Question: i am working wit h PostgreSQL 9 for an application, i have a database with a table 'species'
where i store fish species details along with the image of the species.
the table is
'''
CREATE TABLE fishes
(
fishes character varying(7) NOT NULL,
speciesimages oid,
CONSTRAINT species_pkey PRIMARY KEY (species)
)
WITH (
OIDS=TRUE
);
'''
i use
'''
INSERT INTO species(fishes,fishesimages VALUES('01',lo_import('C://01.jpg'));
'''
To store the images in the database.
to retrieve the images i use
'''
SELECT lo_export(fishes.fishesimages,'c://outimage.jpg')
FROM fishes
WHERE fishes= '01';
'''
This works fine when the host is but when it is the server i cannot use the path 'c://' as this may not exist on the server system and i dont have permissions anyways.
so i set out to use
like this
'''
"C:\Program Files\PostgreSQL\9.0in\psql.exe" -h 192.168.1.101 -p 5432 -d myDB -U DB_admin -c "\COPY (SELECT lo_export(fishes.fishesimages,'01.jpg') FROM fishes WHERE species = '01') TO 'C://leeImage.jpeg' WITH BINARY";
'''
but this create a image file but when i open it its

can anyone tell me how to use 'lo_export' function from the server machine and create the image on client machine?
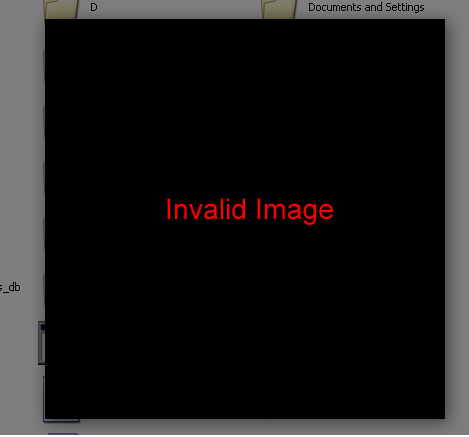
Answer: Basically:
1. lo_export will instruct the server to write a file locally (always)
2. \copy will be transformed by psql to a COPY ... TO STDOUT command and the output written to the specified file. (So what is written to that file is the result of the select statment you were doing before)
So, you can use 'lo_export' in this way, it will always write a file onto the server's filesystem.
Of course, you can solve this simply by having the server write to a shared drive, and then read the file from that drive. Ugly, but effective IMHO.
For some recent versions of psql (not sure when this was introduced) there is a '\lo_export' psql command which takes an OID and filename, e.g.:
'''
\lo_export 28914648 testfile
'''
However you need to get the OID of the file into the script somehow...
You can write a PL/PGsql function like this to dump the file as a bytea:
'''
CREATE OR REPLACE FUNCTION getfiledata(lobjid oid) RETURNS bytea
STRICT STABLE LANGUAGE plpgsql AS $$
DECLARE
fd int4;
imgsize int4;
INV_READ int4 := 262144;
SEEK_SET int4 := 0;
SEEK_END int4 := 2;
BEGIN
SELECT lo_open(lobjid, INV_READ) INTO fd;
PERFORM lo_lseek(fd, 0, SEEK_END);
SELECT lo_tell(fd) INTO imgsize;
PERFORM lo_lseek(fd, 0, SEEK_SET);
RETURN loread(fd, imgsize);
END;
$$;
'''
Now calling this function with the OID of the large object will return its content as a bytea value. You can thus call this function in a COPY command and it will return the file data... and by using '\copy' it will be sent to the client.
It's generally recommended these days to use 'bytea' columns directly rather than this large object interface (bytea was introduced a lot later). PostgreSQL will automatically move large values into out-of-line storage ("TOAST tables") and will also compress them (unless the storage mode is set to "external" to suppress this, which is probably the right thing to do for JPEG images etc)
'\lo_export'
Try this from <URL>
'''
'"C:\Program Files\PostgreSQL\9.0in\psql.exe" -h 192.168.1.101 -p 5432 -d myDB -U DB_admin -c "\lo_export 19135 'C://leeImage.jpeg' ";'
'''
where the number '19135' is the OID of the species whose image i want on the client system.. the OID you can get from the 'fishes' table 'fishesimages OID'
use the OID in the above code and you can use the OID get the images.